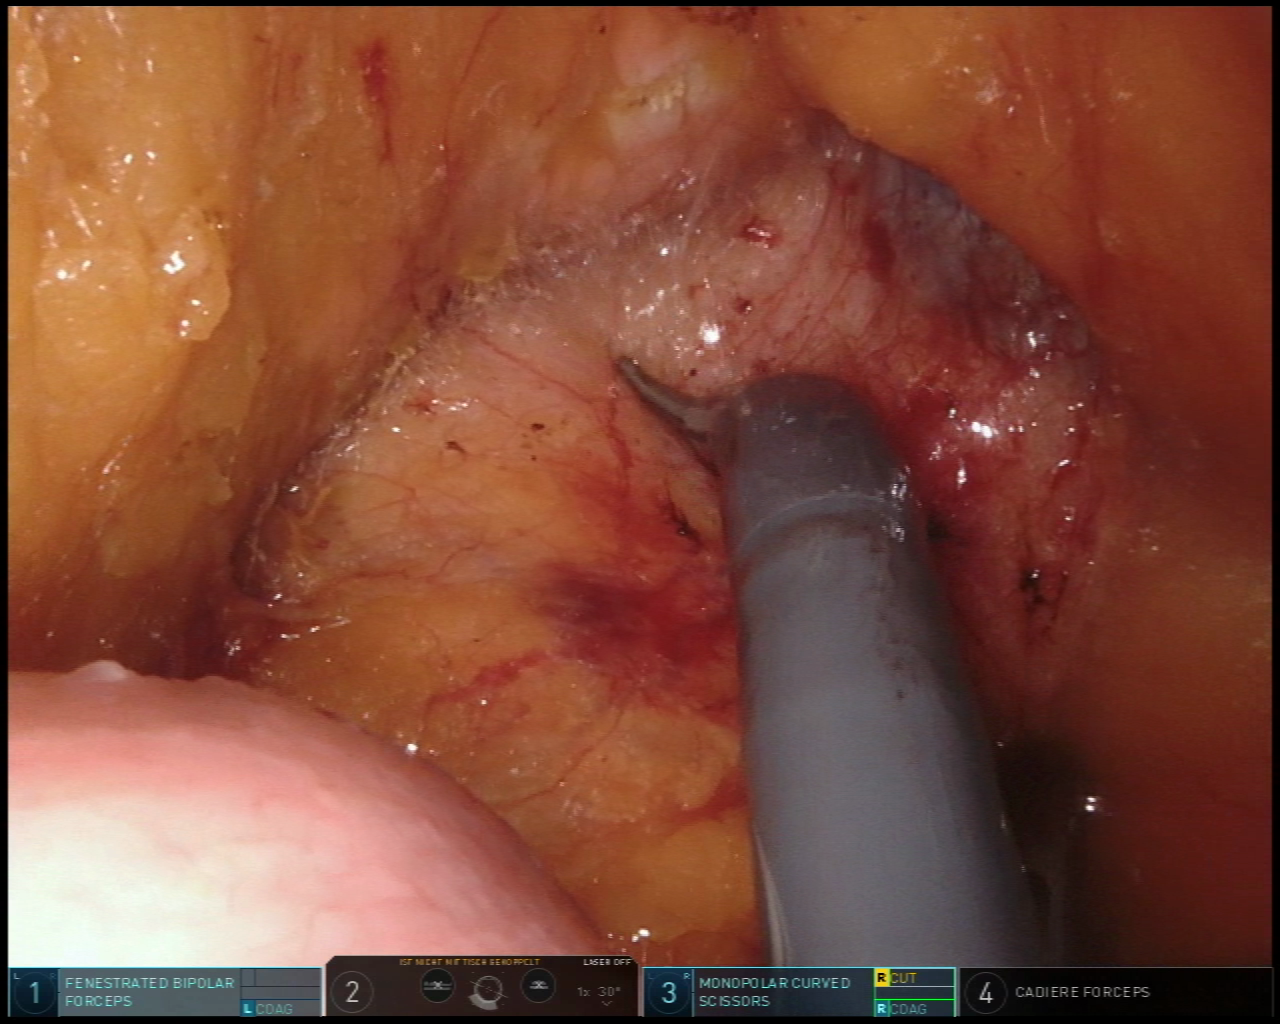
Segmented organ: pancreas
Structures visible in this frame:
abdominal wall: no
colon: no
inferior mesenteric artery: no
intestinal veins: no
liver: no
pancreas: yes
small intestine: yes
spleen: no
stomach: no
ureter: no
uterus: no
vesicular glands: no